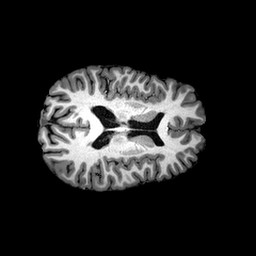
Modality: T1w
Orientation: axial